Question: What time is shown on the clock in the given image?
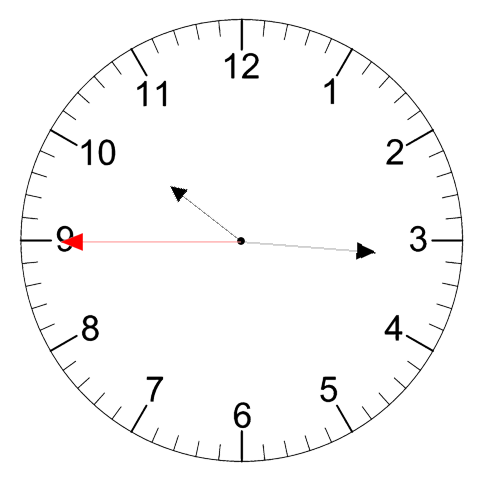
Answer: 10:15:45